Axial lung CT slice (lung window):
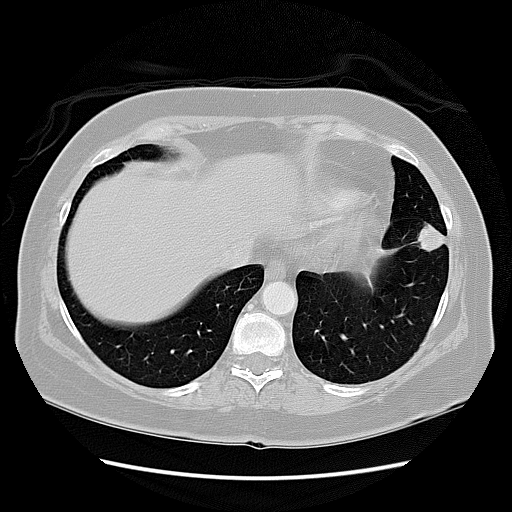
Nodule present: yes
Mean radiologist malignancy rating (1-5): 4.25